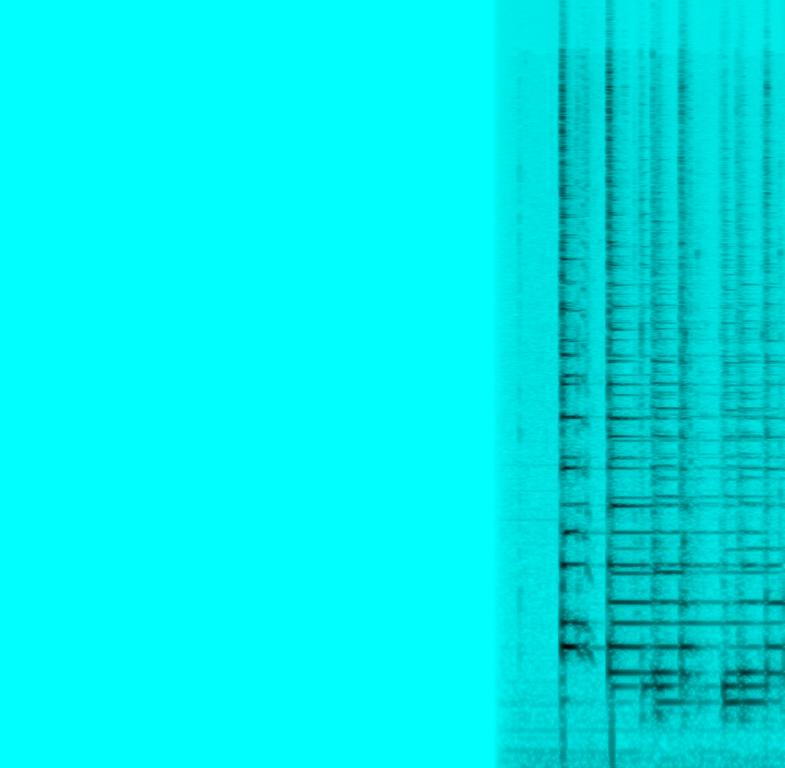
A cheery ukulele ensemble featuring ukulele strumming and a harmonized ukulele melody.